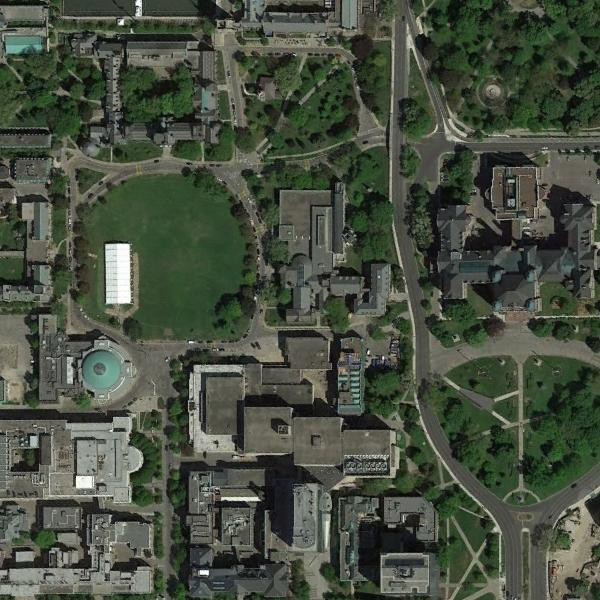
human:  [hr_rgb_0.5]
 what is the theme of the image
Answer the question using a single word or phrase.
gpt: dense residential